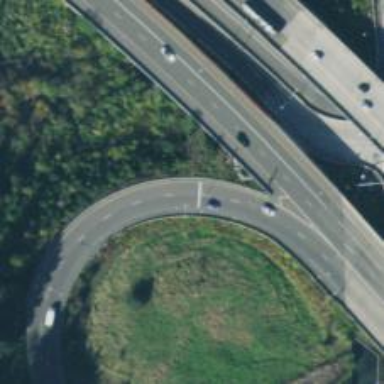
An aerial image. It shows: Motorway link.